Field crop: tomato
Growth stage: 2
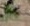
Species: solanum